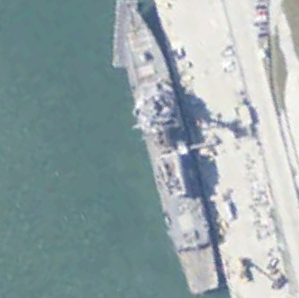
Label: destroyer